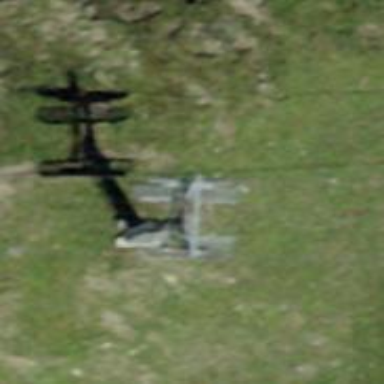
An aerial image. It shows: Pylon for aerialway.